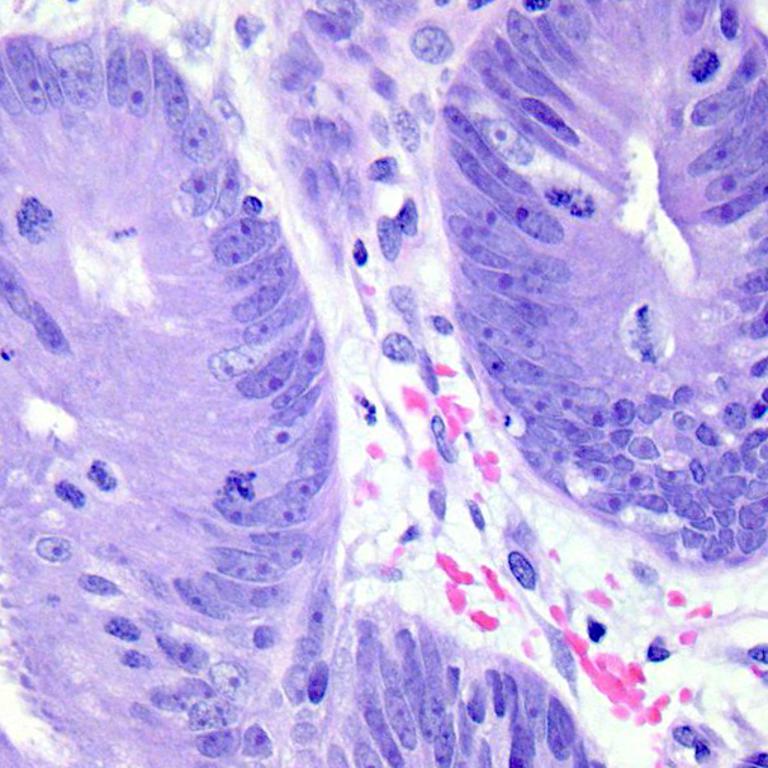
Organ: colon
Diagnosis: adenocarcinomas